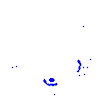
Particle: electron